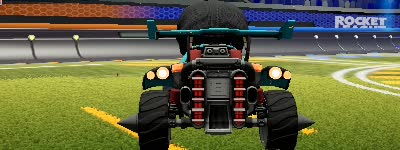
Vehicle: octane